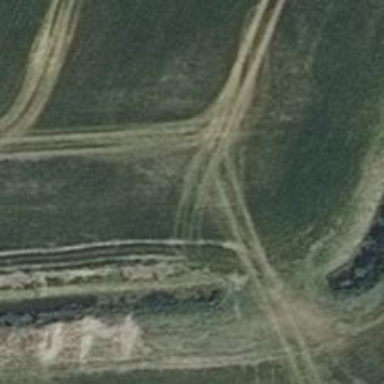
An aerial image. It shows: Track with grade 3 tracktype.